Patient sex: M
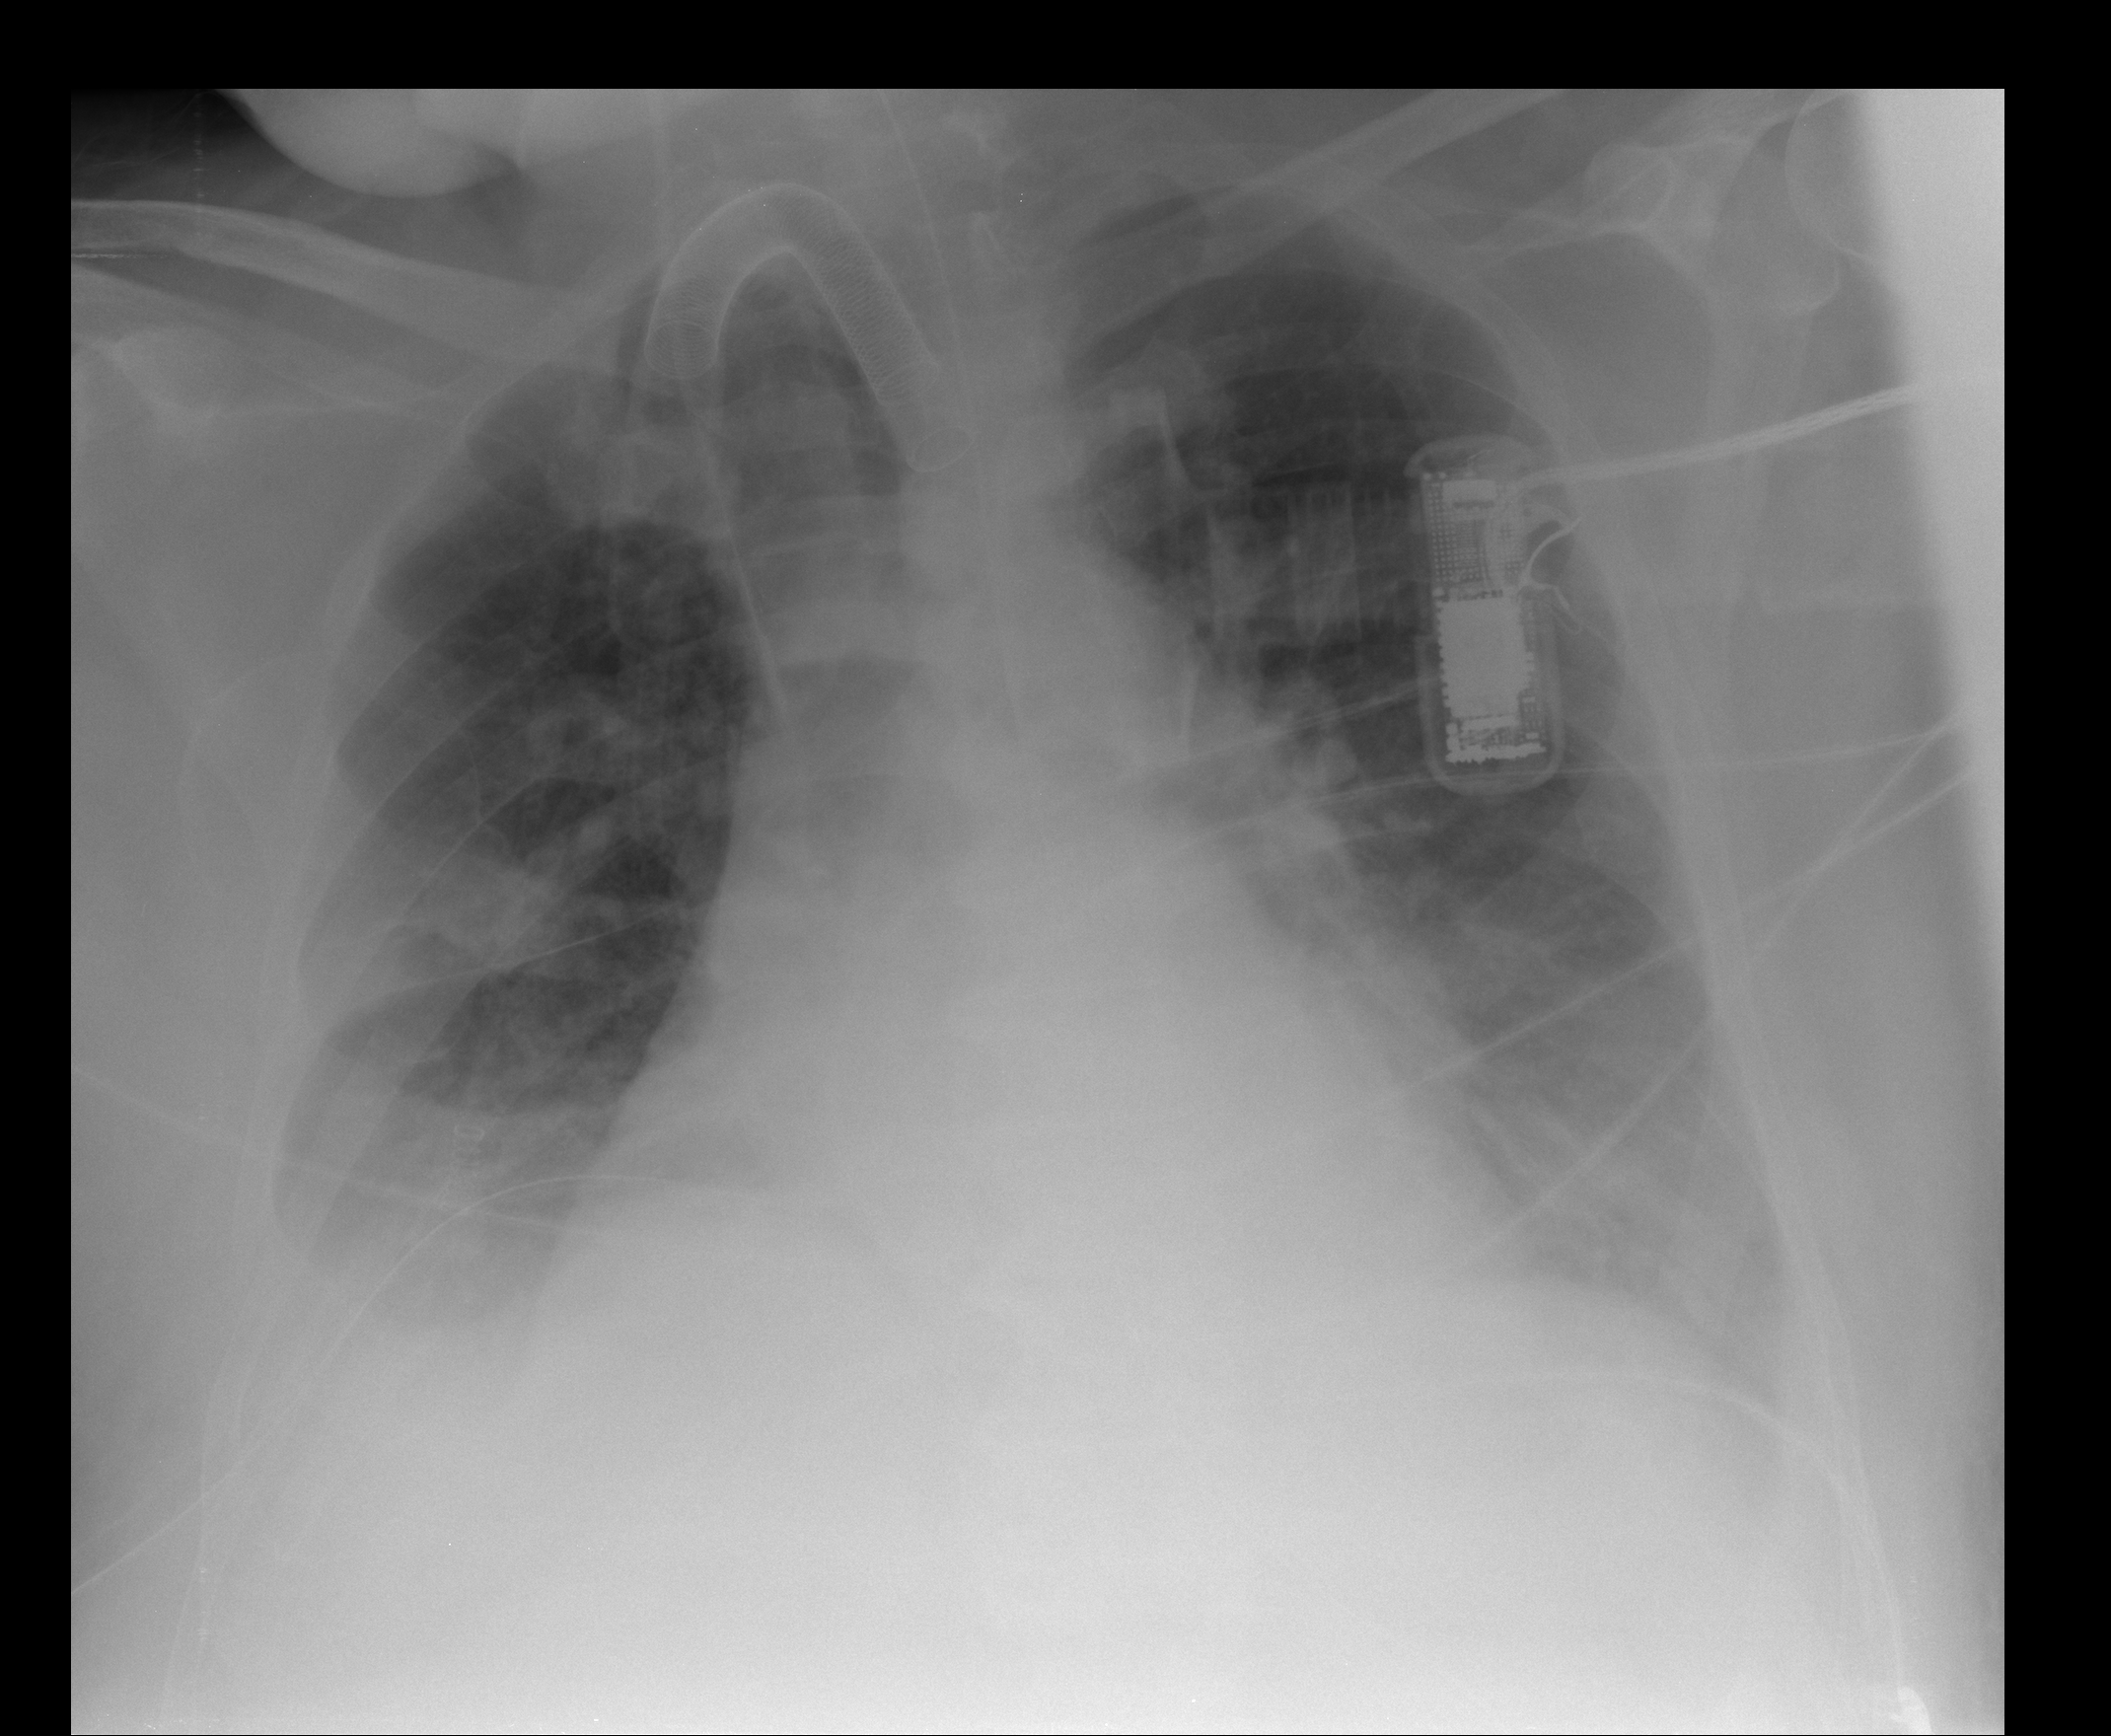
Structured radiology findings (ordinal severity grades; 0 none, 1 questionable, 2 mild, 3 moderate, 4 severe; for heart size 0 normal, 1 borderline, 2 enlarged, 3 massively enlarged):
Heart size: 2
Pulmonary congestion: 3
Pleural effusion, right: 2
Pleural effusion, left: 2
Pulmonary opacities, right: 3
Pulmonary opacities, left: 2
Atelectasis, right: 3
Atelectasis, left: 3